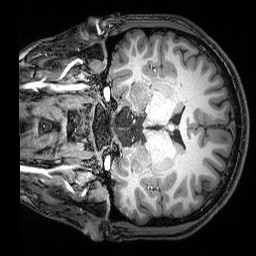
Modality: T1w
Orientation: coronal
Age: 20
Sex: male
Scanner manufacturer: siemens
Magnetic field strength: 3 T
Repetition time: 2.53 s
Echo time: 0.00388 s